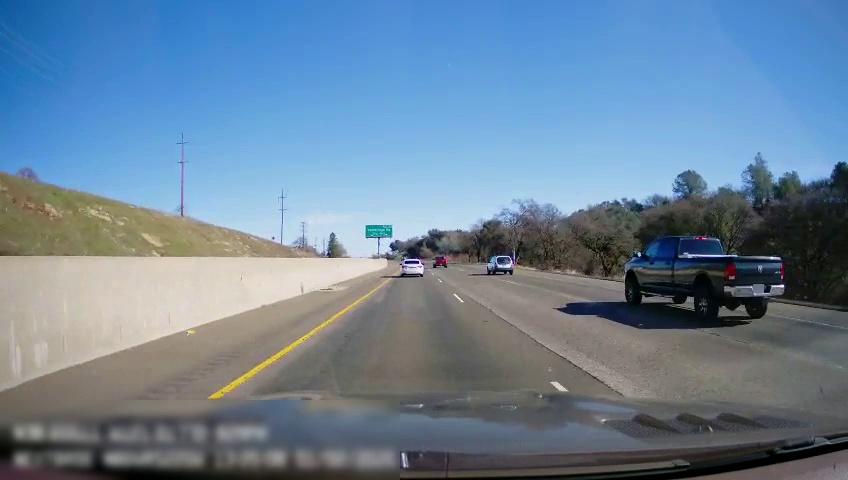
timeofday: Day
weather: Sunny
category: Drivable Space
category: Vehicles | Truck
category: Vehicles | Car
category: Vehicles | SUV
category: Vehicles | Truck
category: Lanes | Current Lane
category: Lanes | Current Lane
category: Lanes | Alternate Lane
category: Lanes | Alternate Lane
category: Traffic | Signs